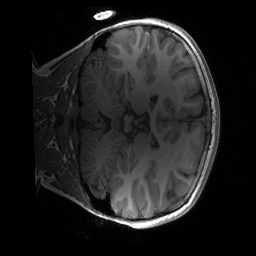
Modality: T1w
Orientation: coronal
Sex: female
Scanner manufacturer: siemens
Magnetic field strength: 3 T
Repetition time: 1.9 s
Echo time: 0.00243 s